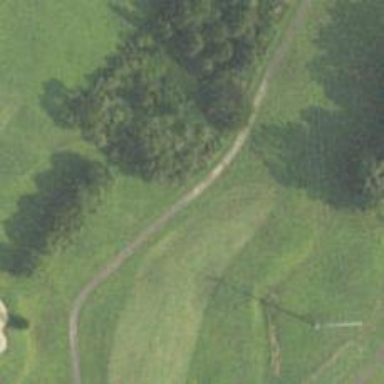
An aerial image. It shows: Path for golf carts.